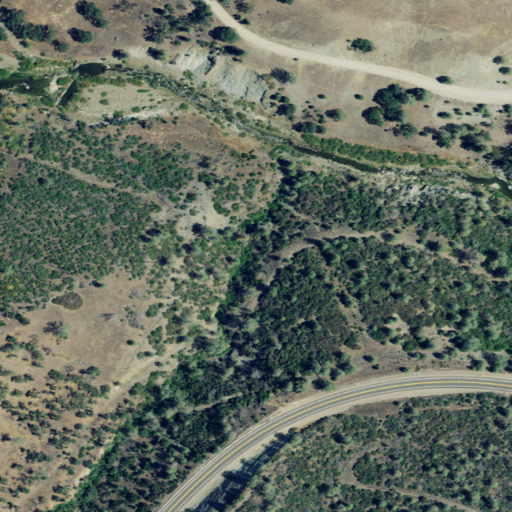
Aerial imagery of valley in California named Lynch Canyon containing shrub, grassland, low intensity development, medium intensity development, open development, high intensity development, and mixed forest